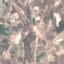
Land use / land cover class: PermanentCrop